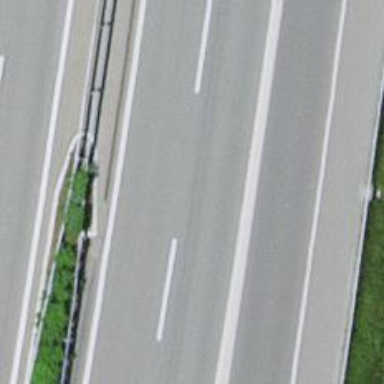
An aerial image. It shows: Asphalt motorway link.